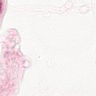
Metastatic tissue present: no